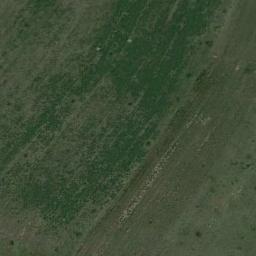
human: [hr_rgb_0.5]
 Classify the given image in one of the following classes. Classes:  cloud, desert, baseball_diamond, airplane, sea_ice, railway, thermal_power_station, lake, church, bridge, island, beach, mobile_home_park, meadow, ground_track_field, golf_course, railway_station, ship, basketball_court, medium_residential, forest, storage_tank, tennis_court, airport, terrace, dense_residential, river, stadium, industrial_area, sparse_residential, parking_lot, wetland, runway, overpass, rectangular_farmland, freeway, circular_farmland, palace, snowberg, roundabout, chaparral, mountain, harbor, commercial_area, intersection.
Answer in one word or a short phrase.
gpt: meadow